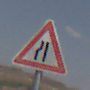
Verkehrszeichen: EinseitigVerengteFahrbahnLinks
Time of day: Midday
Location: Outdoor (Nature)
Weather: PartlyCloudy
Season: NotSpecified
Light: Natural